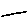
Label: line